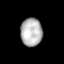
Tissue: lung
Cell type: Others
Senescence score: 0.5419
Nuclear area (px): 596
Mean DAPI intensity: 180.846